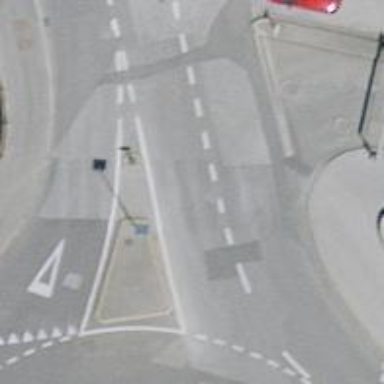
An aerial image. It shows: Unmarked crossing with pedestrian island.